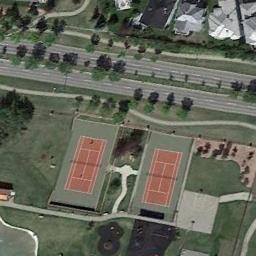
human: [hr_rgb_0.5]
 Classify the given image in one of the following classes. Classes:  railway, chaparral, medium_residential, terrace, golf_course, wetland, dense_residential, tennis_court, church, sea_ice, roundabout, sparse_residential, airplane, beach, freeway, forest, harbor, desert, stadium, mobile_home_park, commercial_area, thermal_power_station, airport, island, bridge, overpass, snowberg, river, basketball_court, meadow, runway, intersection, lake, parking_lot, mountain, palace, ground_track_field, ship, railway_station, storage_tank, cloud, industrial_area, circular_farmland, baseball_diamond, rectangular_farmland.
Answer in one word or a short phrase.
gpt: tennis_court